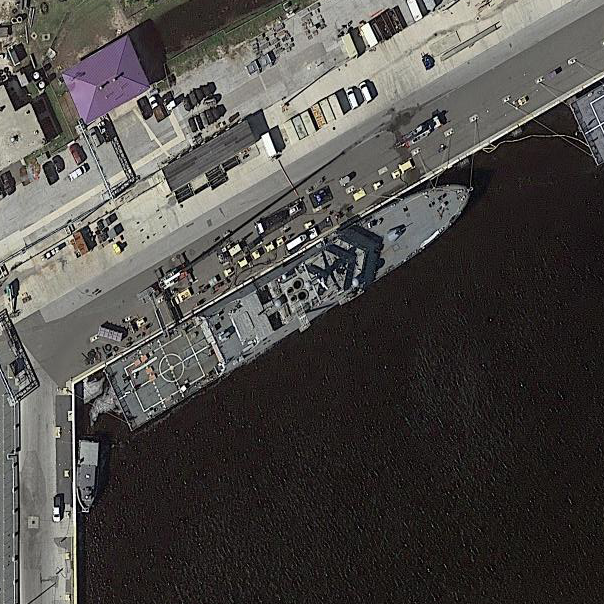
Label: Freedom-class_combat_ship